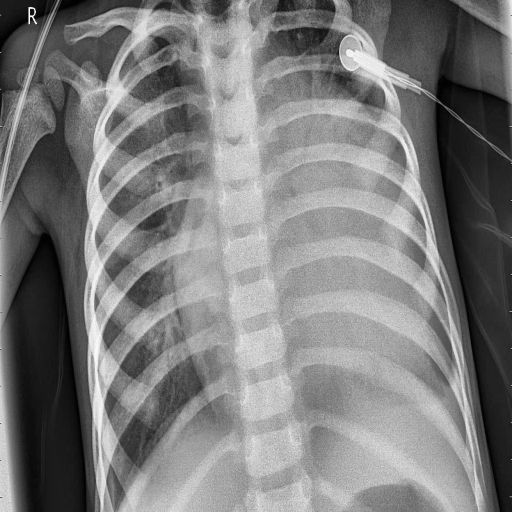
Finding: PNEUMONIA